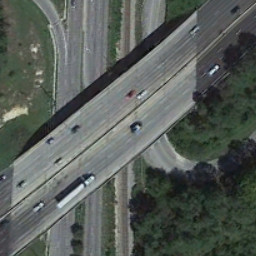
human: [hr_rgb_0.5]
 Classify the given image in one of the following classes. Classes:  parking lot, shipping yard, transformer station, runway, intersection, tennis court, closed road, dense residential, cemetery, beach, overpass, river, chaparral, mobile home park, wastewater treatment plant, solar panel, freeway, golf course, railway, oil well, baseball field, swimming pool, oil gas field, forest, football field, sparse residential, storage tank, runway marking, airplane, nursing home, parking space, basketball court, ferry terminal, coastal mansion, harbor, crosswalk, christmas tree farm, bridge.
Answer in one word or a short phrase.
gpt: overpass